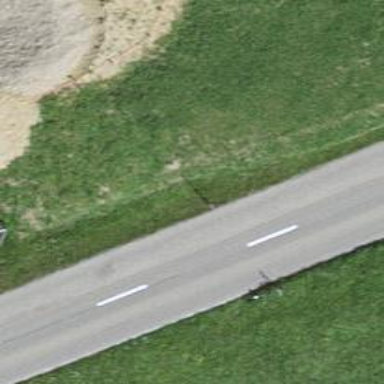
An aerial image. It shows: Asphalt road classified as primary highway.